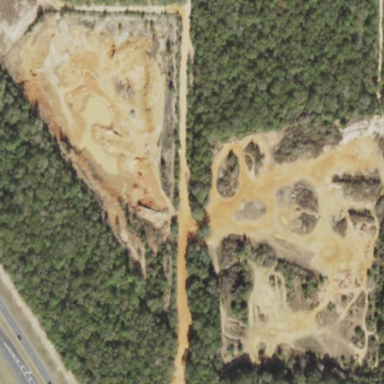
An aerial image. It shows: Brownfield site.